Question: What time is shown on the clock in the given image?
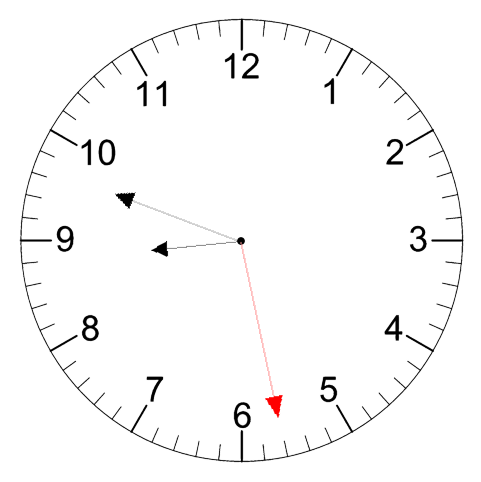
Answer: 08:48:28